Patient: sex F, age 34
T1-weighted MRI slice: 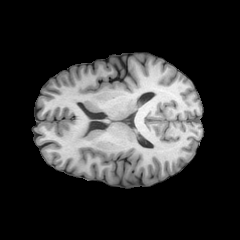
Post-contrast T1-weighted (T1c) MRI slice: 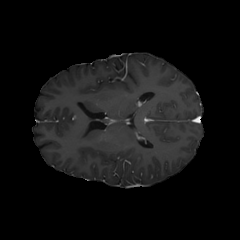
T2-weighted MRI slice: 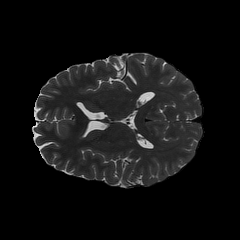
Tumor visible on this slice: yes
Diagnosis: Astrocytoma, IDH-mutant
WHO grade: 2